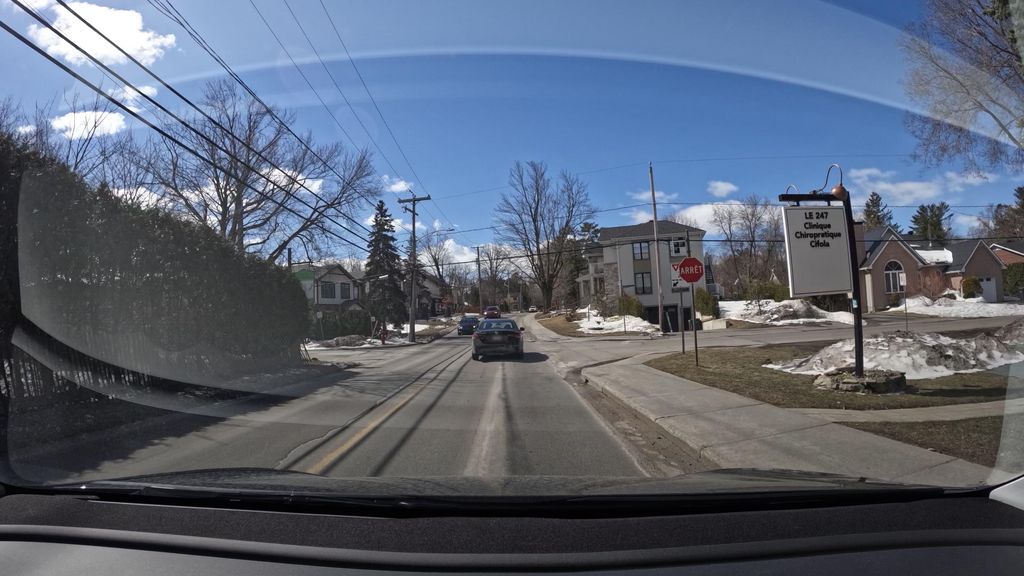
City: montreal